Interaction volume radius: 10 \u00c5
Interaction volume height: 10 \u00c5
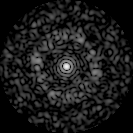
Disorder parameter: 0.8138